【题型】选择题　【知识点】平面几何　【难度】medium
如图，正方形上连接着等腰直角三角形，等腰直角三角形边上再连接正方形，如此继续，设初始正方形 $ABCD$ 的边长为 1，则 $\overrightarrow{AE} \cdot \overrightarrow{BF} = $（ \quad ）

A. 0 \qquad B. $\frac{3}{2}$ \qquad C. $\frac{4}{3}$ \qquad D. $\frac{5}{4}$
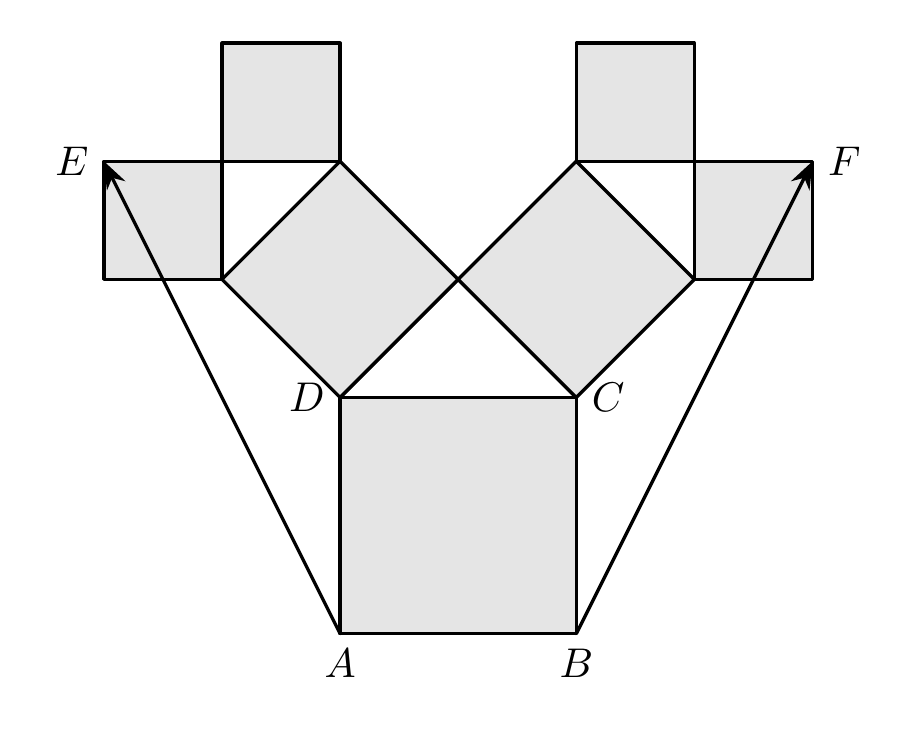
【解答】

【答案】 D

【分析】 通过作辅助线，将相关向量线性表示出来，再利用数量积定义式和运算律计算即得.

【详解】

如图，连接 $EF$，延长 $AD$ 交 $EF$ 于点 $M$，延长 $BC$ 交 $EF$ 于点 $N$.

则由题意和图形的对称性，可知 $AM \perp EF, BN \perp EF$,

且 $AM = BN = 1 + \frac{1}{2} \times 1 = \frac{3}{2}, ME = NF = 1$,

由题意可知，$\overrightarrow{AE} \cdot \overrightarrow{BF} = (\overrightarrow{AM} + \overrightarrow{ME}) \cdot (\overrightarrow{BN} + \overrightarrow{NF}) = \overrightarrow{AM} \cdot \overrightarrow{BN} + \overrightarrow{AM} \cdot \overrightarrow{NF} + \overrightarrow{ME} \cdot \overrightarrow{BN} + \overrightarrow{ME} \cdot \overrightarrow{NF}$

$= \overrightarrow{AM} \cdot \overrightarrow{BN} + \overrightarrow{ME} \cdot \overrightarrow{NF} = |\overrightarrow{AM}| \cdot |\overrightarrow{BN}| \cos 0^\circ + |\overrightarrow{ME}| \cdot |\overrightarrow{NF}| \cos \pi = \frac{9}{4} - 1 = \frac{5}{4}$

故选：D.

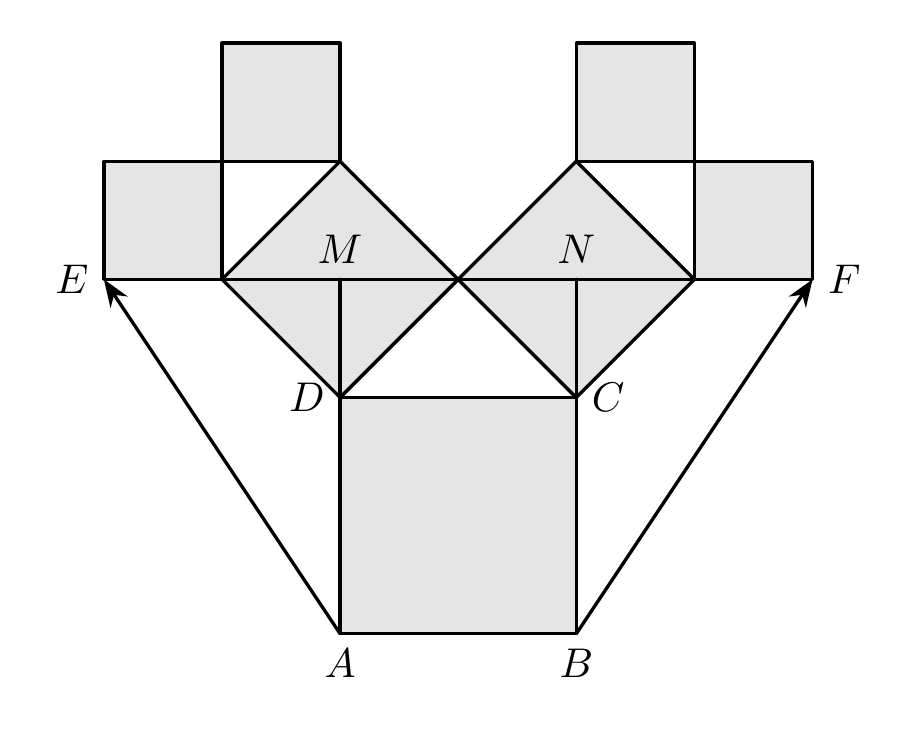